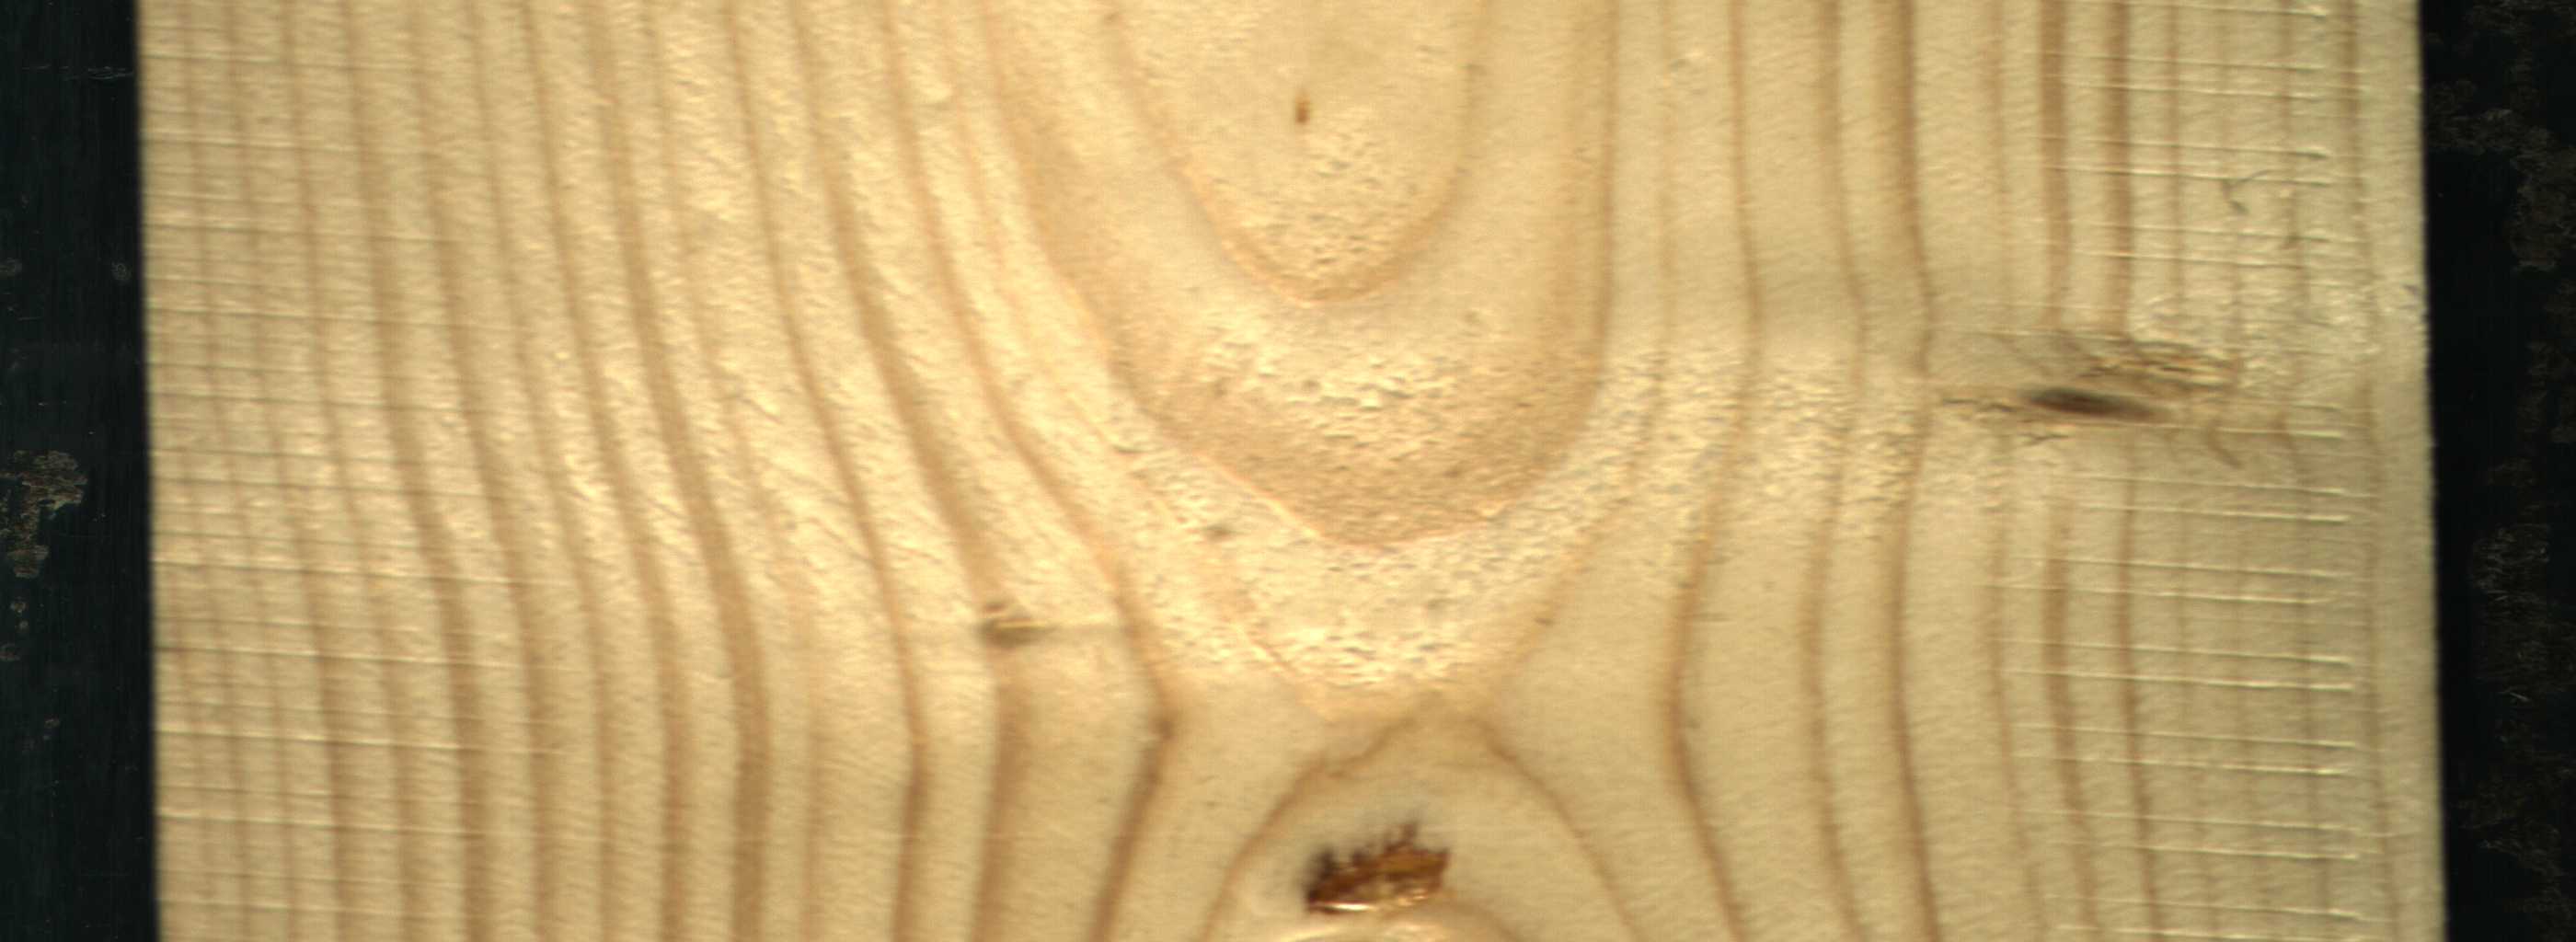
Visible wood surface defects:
resin
Live_Knot